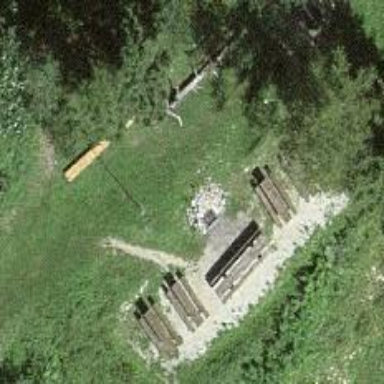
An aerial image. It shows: Barbecue facility.